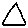
Label: triangle